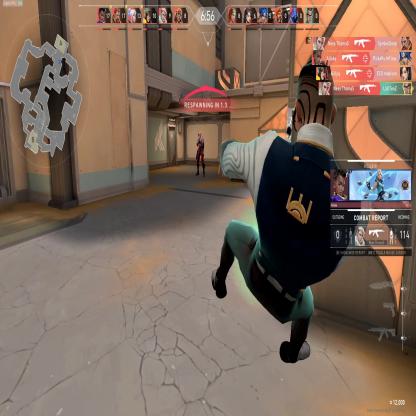
Label: enemy